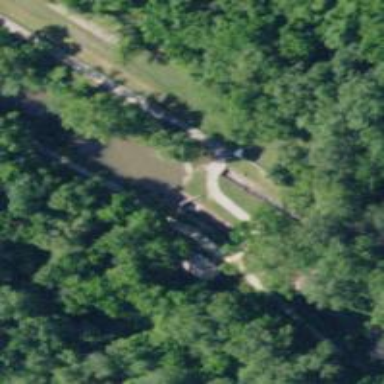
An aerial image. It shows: Path on bridge.